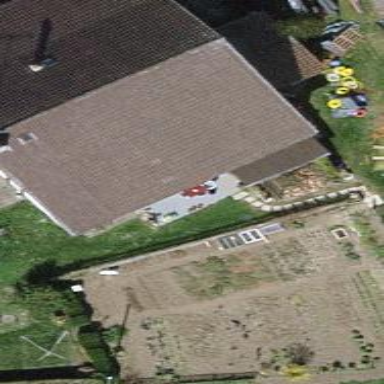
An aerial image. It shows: Simple and straightforward house.